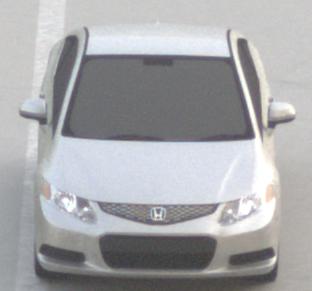
Make: Honda
Model: Civic Limousine 1.8
Detailed model: Civic (IX) Limousine
Model produced from: 2014/05
Model produced until: 2017/06
Doors: 4
Color: white
Road condition: dry road
Daytime: sunrise or sunset
Contrast: low contrast